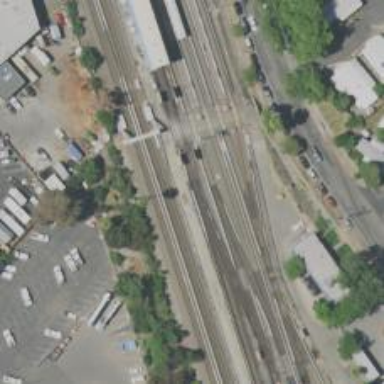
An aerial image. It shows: Electrified rail service yard.